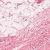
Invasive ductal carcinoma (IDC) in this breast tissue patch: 0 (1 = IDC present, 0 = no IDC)